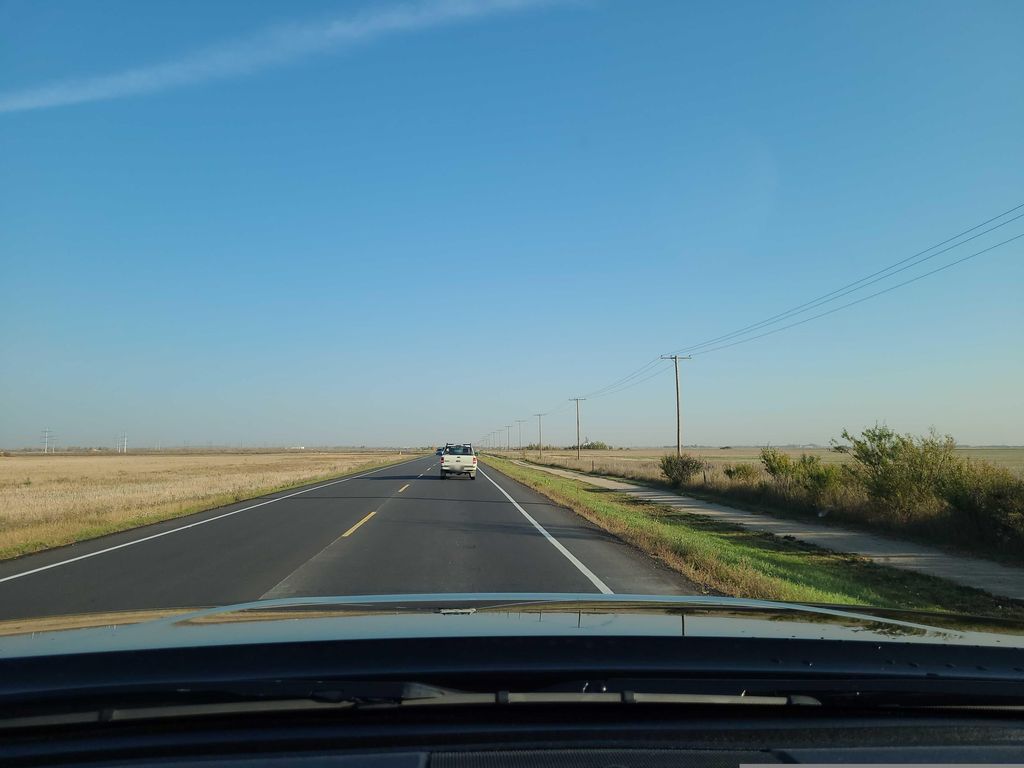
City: saskatoon